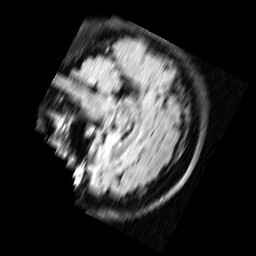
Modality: FLAIR
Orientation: sagittal
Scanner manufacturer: siemens
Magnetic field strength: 1.5 T
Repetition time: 9.11 s
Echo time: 0.111 s